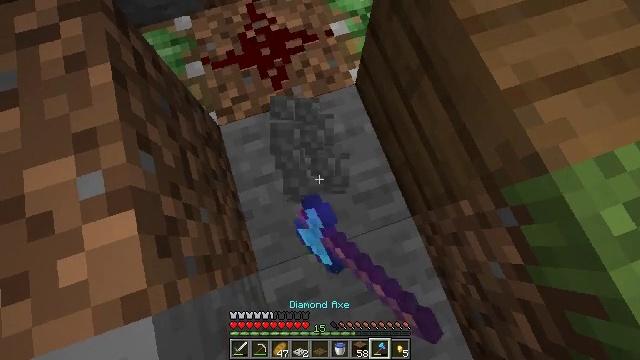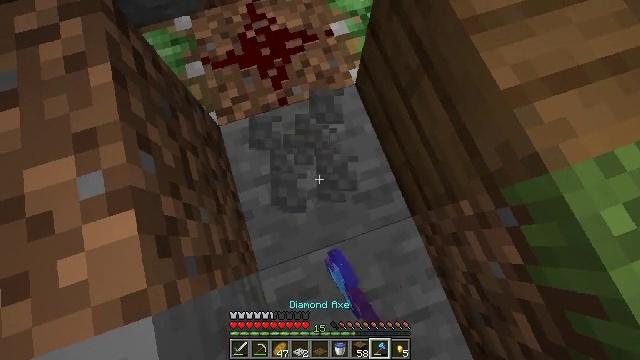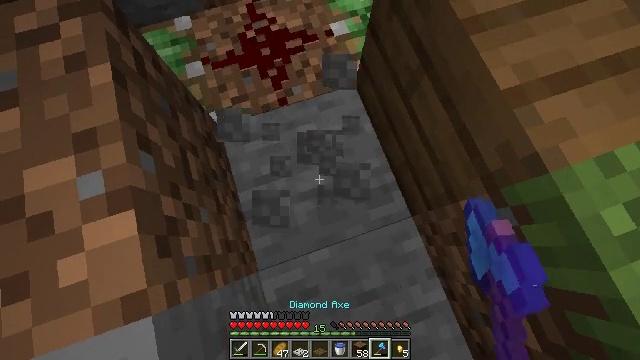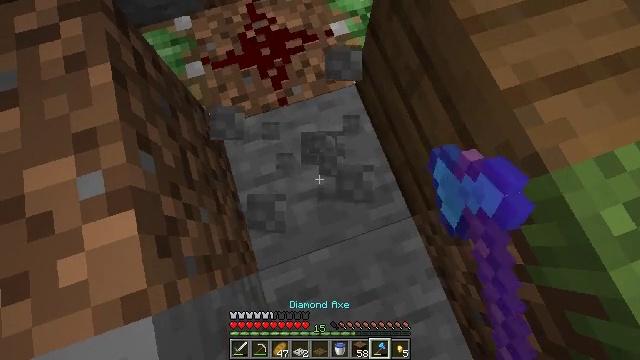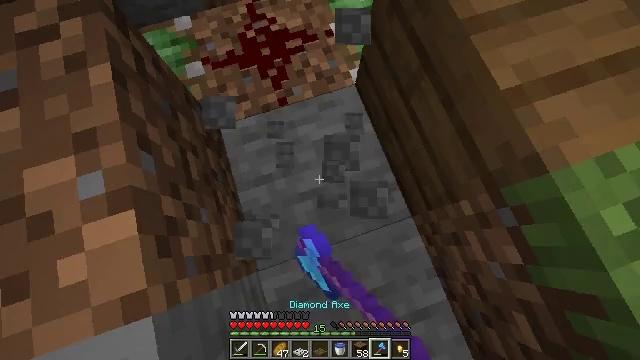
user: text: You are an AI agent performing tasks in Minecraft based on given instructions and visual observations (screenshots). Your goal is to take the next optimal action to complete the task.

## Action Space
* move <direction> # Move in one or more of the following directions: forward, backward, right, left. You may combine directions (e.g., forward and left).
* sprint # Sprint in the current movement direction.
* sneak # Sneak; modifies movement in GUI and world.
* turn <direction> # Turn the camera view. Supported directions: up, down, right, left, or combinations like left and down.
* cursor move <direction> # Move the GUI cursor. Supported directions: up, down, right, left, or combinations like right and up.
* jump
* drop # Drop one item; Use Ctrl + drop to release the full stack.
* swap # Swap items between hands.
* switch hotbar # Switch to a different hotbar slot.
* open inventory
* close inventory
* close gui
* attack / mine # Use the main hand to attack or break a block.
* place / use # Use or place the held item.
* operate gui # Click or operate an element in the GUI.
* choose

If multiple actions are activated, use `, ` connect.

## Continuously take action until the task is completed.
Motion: motion action
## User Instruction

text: Retrieve the lever from the wall.
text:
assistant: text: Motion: attack / mine
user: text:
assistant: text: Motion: attack / mine
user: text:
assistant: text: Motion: attack / mine
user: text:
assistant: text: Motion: attack / mine
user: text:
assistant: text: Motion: attack / mine